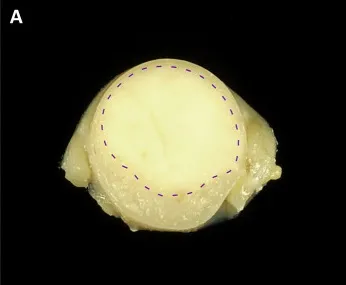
Cervical spinal cord, cat. (A) Transversal section of formalin-fixed spinal cord with leptomeningeal pale, gray-beige mass (dashed line: junction tumor-spinal medulla).
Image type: radiology (ct)